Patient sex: F
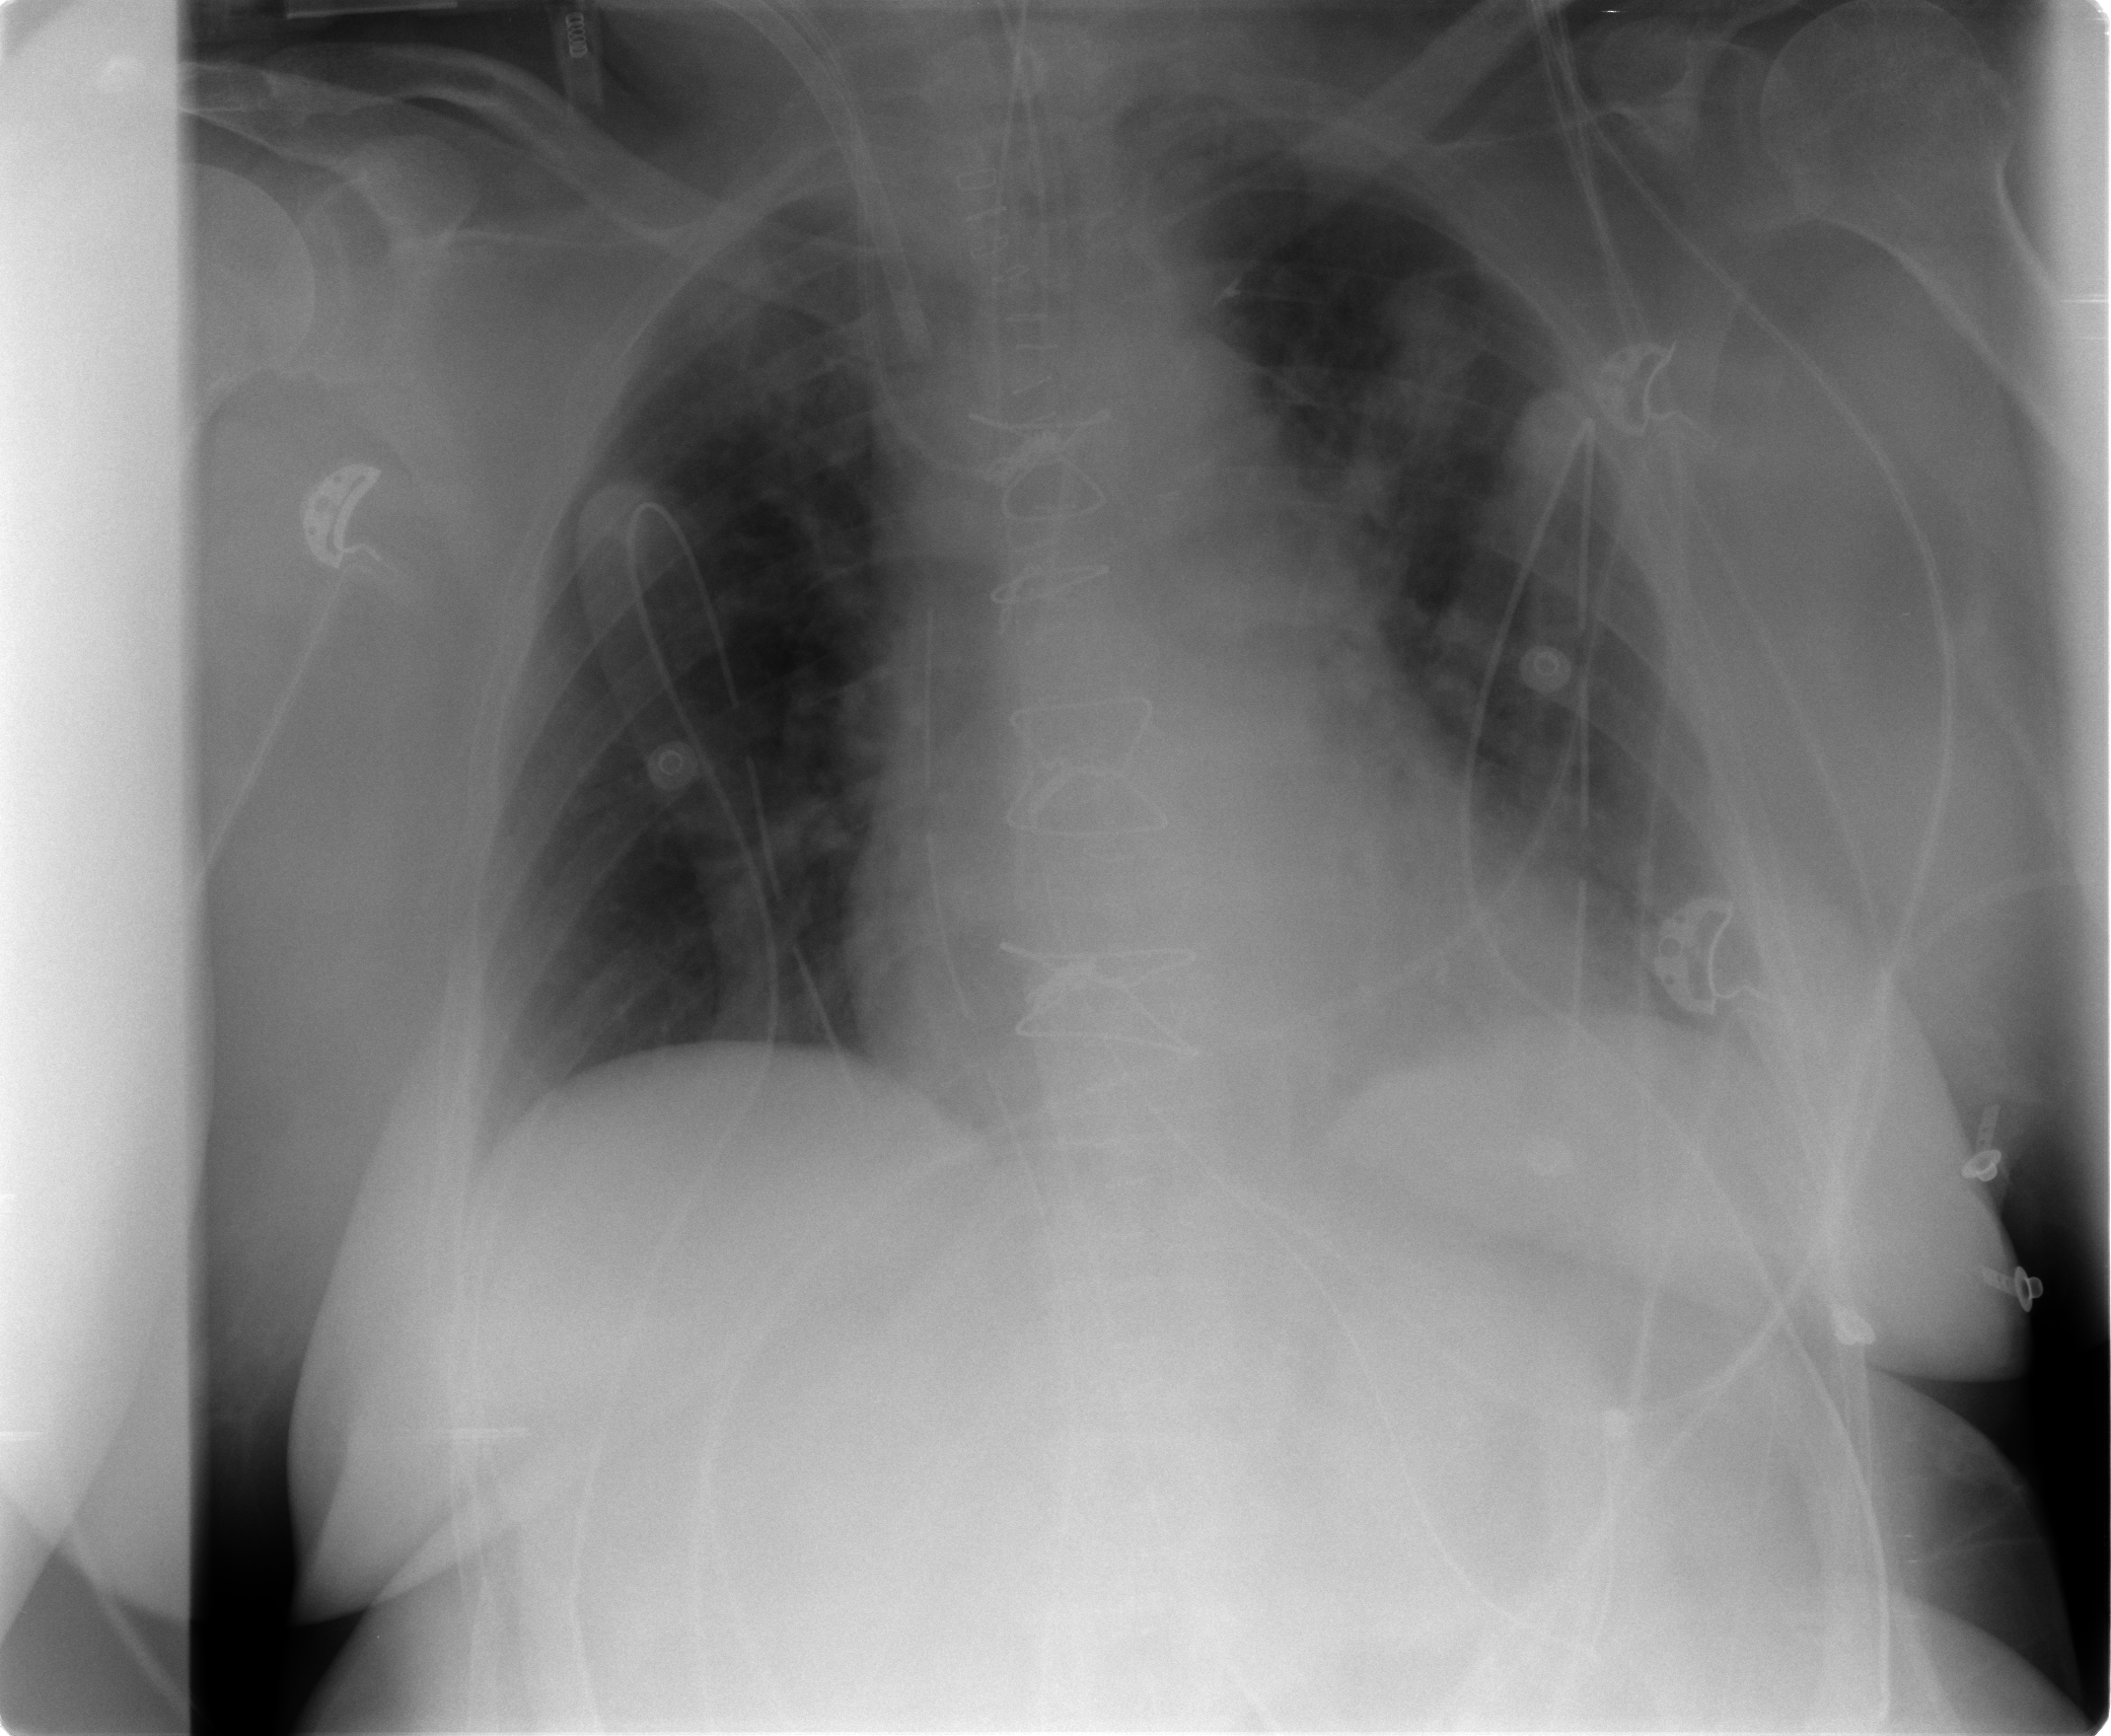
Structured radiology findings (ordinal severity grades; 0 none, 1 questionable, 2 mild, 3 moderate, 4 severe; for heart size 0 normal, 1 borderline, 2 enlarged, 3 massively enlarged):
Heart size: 0
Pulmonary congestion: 2
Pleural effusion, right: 0
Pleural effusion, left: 0
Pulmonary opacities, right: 0
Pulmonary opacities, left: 0
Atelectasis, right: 1
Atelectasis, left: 2